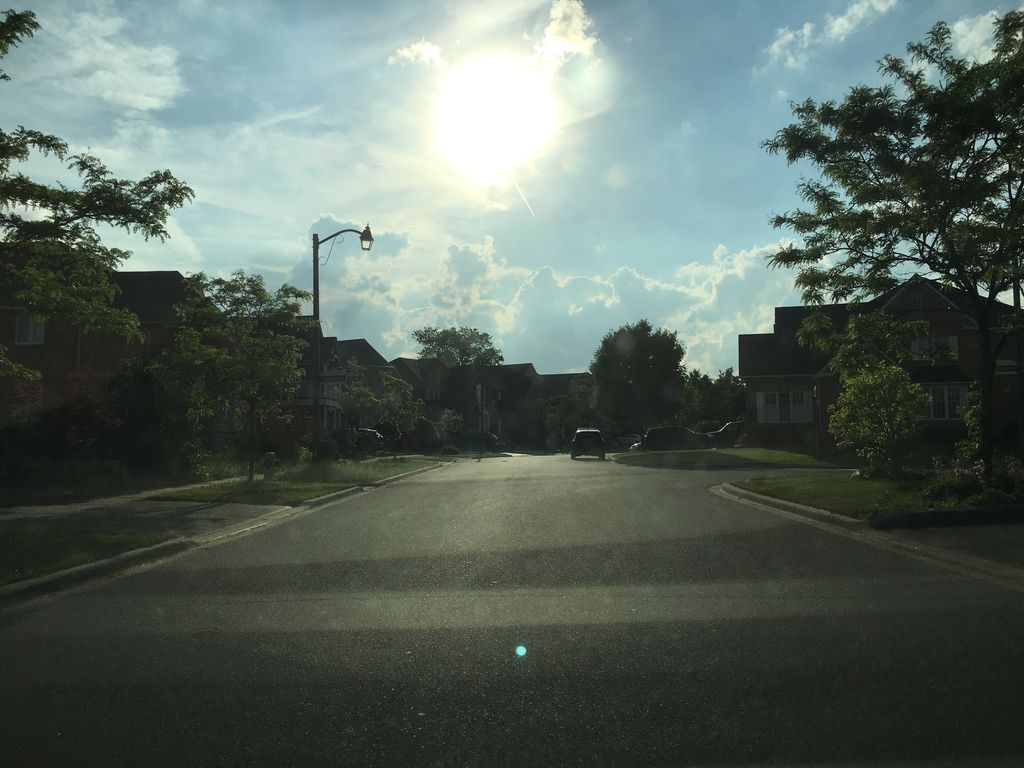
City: toronto